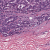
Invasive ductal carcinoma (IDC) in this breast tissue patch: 1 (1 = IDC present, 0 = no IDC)